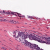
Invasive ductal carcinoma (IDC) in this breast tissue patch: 0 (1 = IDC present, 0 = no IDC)